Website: home-depot
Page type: delivery-shipping
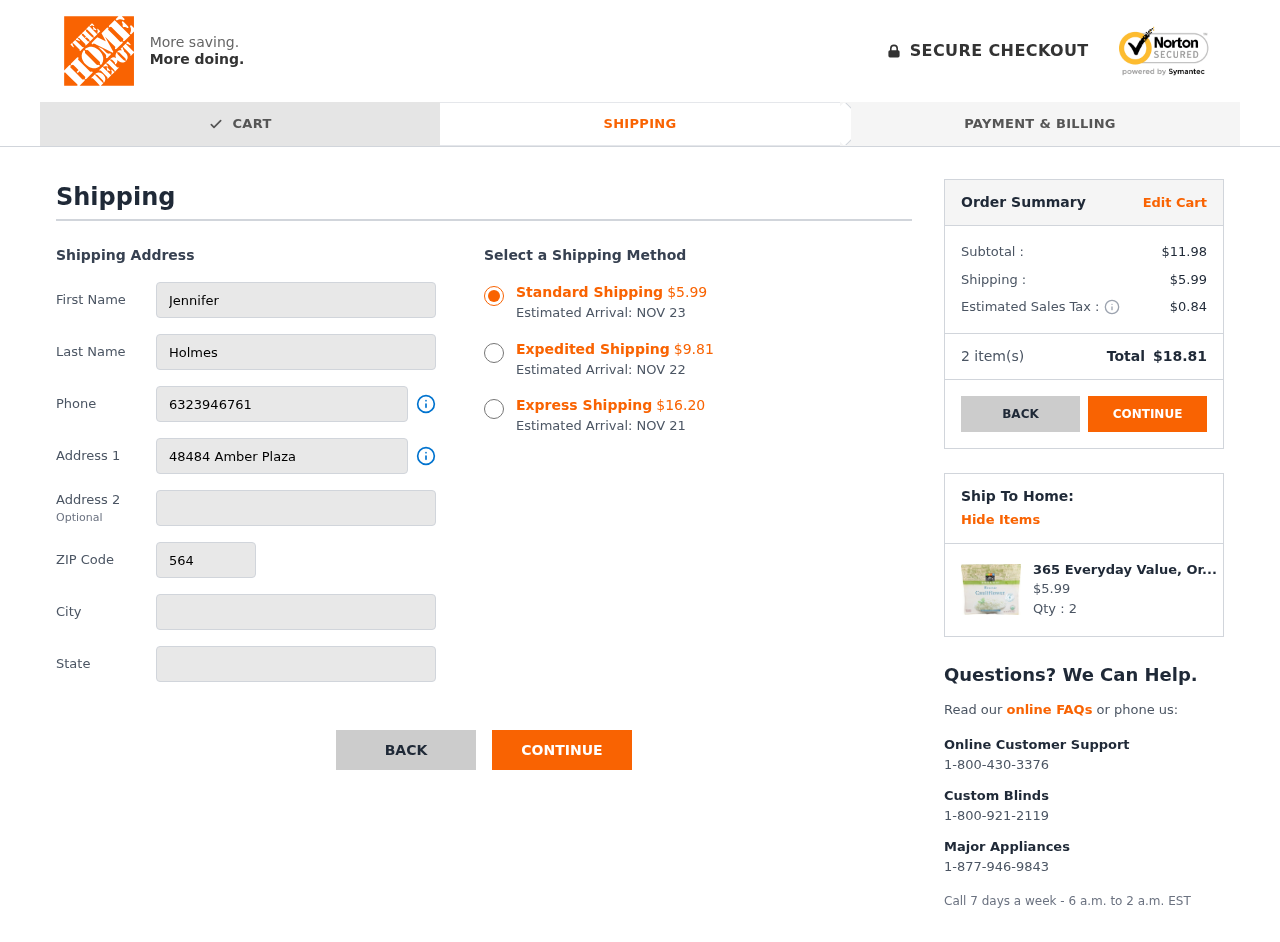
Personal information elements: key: PII_CITY
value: Michaelville
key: PII_FIRSTNAME
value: Jennifer
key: PII_LASTNAME
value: Holmes
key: PII_PHONE
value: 6323946761
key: PII_POSTCODE
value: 56437
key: PII_STATE
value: Hawaii
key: PII_STREET
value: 48484 Amber Plaza
Product elements: key: PRODUCT1_NAME
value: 365 Everyday Value, Organic Riced Cauliflower, 12 oz (Frozen)
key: PRODUCT1_PRICE
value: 5.99
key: PRODUCT1_QUANTITY
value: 2
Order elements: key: ORDER_SHIPPING_COST_STANDARD
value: $5.99
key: ORDER_DELIVERY_DATE
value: NOV 23
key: ORDER_SHIPPING_COST_EXPEDITED
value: $9.81
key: ORDER_DELIVERY_DATE_EXPEDITED
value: NOV 22
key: ORDER_SHIPPING_COST_EXPRESS
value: $16.20
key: ORDER_DELIVERY_DATE_EXPRESS
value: NOV 21
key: ORDER_SUBTOTAL
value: $11.98
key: ORDER_SHIPPING_COST
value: $5.99
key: ORDER_TAX
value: $0.84
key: ORDER_NUM_ITEMS
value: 2
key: ORDER_TOTAL
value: $18.81